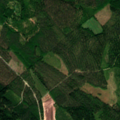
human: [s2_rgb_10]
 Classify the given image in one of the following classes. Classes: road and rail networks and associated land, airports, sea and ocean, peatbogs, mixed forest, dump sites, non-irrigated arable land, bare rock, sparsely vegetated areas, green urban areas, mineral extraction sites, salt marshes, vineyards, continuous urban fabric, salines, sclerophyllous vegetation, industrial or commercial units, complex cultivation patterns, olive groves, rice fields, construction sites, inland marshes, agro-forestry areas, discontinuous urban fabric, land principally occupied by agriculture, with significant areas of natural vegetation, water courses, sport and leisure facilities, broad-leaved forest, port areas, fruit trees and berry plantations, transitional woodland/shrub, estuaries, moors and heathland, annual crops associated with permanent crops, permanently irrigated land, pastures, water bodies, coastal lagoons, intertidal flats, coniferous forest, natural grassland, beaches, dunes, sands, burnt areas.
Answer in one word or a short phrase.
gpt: coniferous forest, mixed forest, transitional woodland/shrub